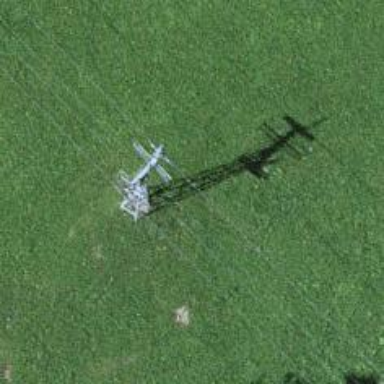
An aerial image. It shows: Pylon used for aerialway.